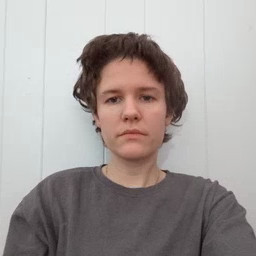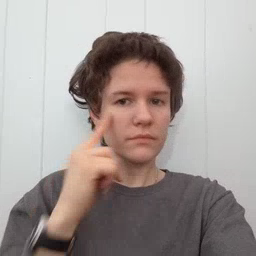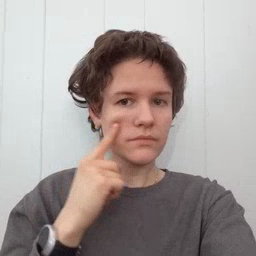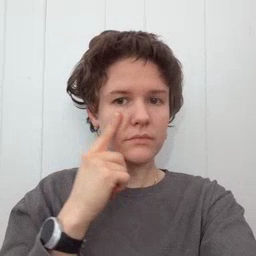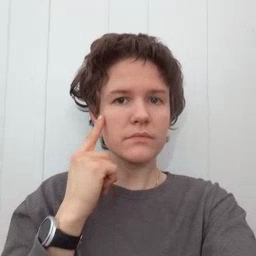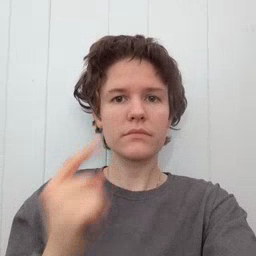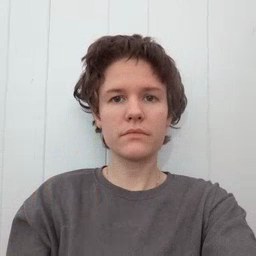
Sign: cheek